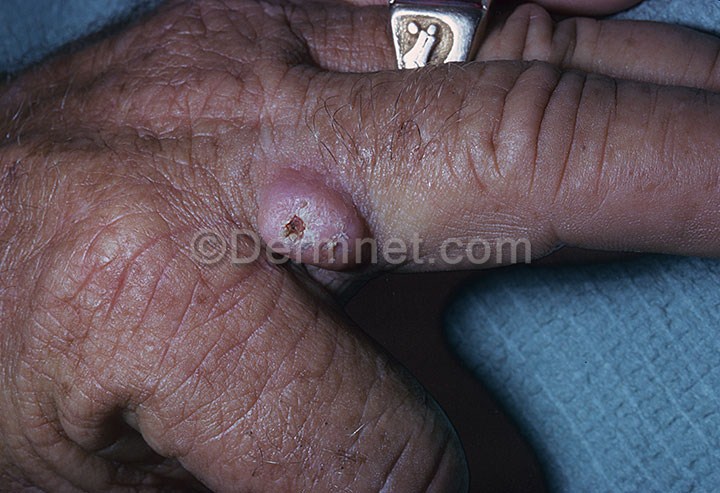
Disease: Seborrheic Keratoses and other Benign Tumors